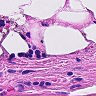
Metastatic tissue present: no